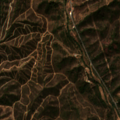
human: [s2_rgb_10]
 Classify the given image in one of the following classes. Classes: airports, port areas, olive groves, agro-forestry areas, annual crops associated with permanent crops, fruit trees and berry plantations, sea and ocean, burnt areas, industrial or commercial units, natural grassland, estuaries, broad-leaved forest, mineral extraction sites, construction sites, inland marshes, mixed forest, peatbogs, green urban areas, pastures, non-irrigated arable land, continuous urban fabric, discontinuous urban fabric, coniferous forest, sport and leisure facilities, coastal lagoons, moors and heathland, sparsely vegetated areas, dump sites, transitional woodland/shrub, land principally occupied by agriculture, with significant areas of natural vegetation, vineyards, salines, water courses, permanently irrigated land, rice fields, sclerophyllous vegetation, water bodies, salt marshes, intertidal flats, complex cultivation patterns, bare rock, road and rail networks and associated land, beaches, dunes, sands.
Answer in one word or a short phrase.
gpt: land principally occupied by agriculture, with significant areas of natural vegetation, broad-leaved forest, sclerophyllous vegetation, transitional woodland/shrub